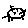
Label: cat